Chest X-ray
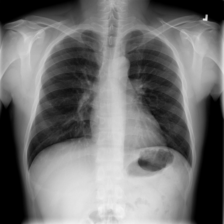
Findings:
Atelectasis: negative
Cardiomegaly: negative
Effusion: negative
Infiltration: positive
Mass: negative
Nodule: negative
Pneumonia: negative
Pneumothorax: negative
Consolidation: negative
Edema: negative
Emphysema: negative
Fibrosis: negative
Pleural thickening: negative
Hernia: negative